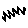
Label: zigzag